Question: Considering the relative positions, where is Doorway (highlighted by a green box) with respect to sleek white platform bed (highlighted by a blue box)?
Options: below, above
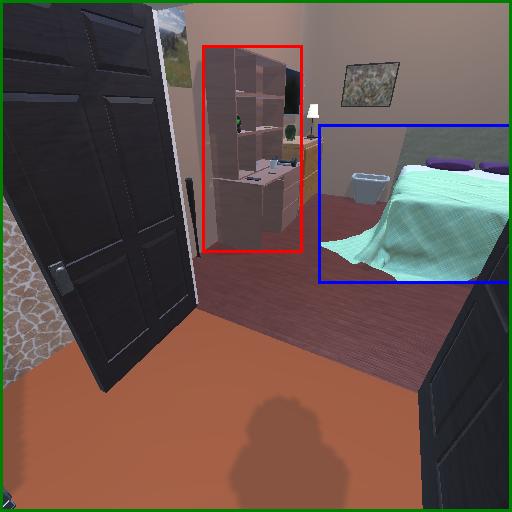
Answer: below